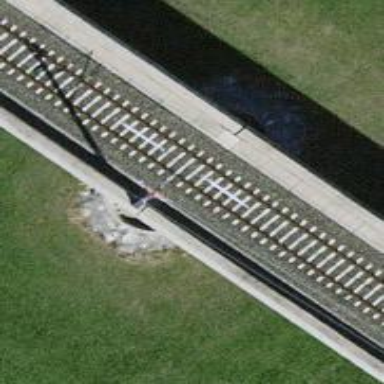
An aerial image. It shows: Railway bridge with electrified contact line. The railway track on the bridge is of main type.